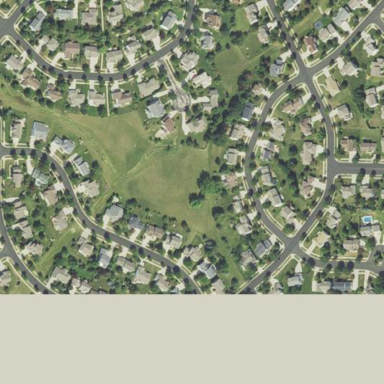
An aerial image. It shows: Residential area within neighborhood.